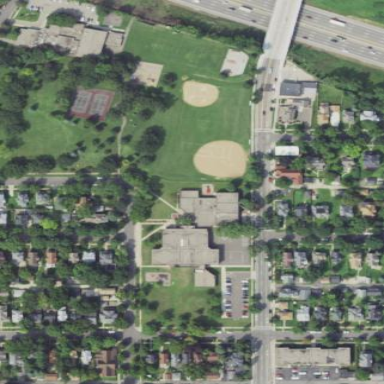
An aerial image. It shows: School.